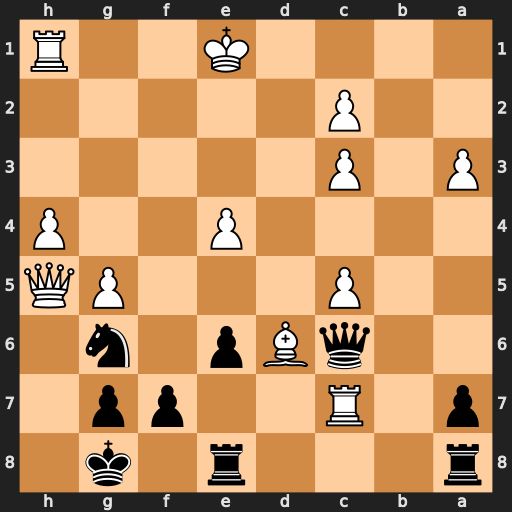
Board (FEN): r3r1k1/p1R2pp1/2qBp1n1/2P3PQ/4P2P/P1P5/2P5/4K2R
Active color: b
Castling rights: K
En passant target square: -
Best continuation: Qxe4+ Kf2 Qxh1